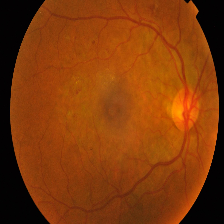
Diabetic retinopathy grade: Proliferative DR